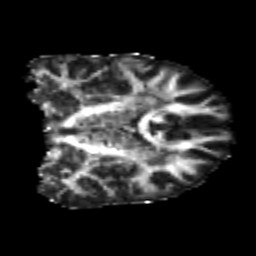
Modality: FA
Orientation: coronal
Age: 20
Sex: male
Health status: healthy
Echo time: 0.074 s